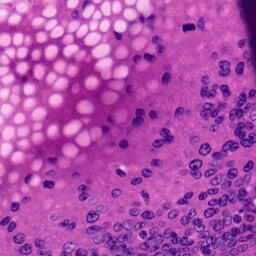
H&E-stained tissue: Colon